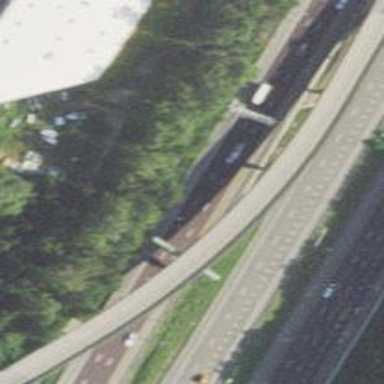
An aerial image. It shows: Man-made bridge.